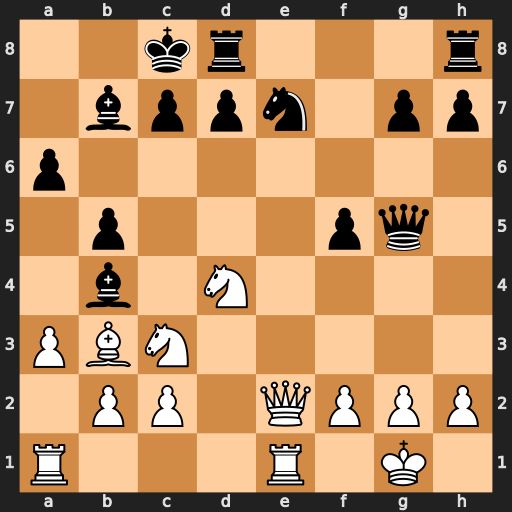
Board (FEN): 2kr3r/1bppn1pp/p7/1p3pq1/1b1N4/PBN5/1PP1QPPP/R3R1K1
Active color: w
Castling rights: -
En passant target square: -
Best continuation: Nf3 Qf6 axb4